Field crop: tomato
Growth stage: 2
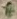
Species: solanum